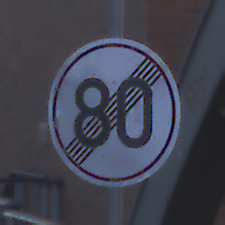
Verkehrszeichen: EndeGeschwindigkeit80
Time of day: SunriseSunset
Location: Outdoor (Urban)
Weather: Clear
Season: NotSpecified
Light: Natural